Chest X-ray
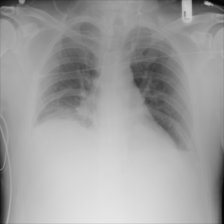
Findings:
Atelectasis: negative
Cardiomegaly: negative
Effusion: negative
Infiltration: negative
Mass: negative
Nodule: negative
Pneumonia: negative
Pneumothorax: negative
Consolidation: positive
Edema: negative
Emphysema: negative
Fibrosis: negative
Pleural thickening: negative
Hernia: negative